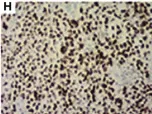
Pathological features. (H) The proliferation index Ki-67 was 90.
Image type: pathology (immunostaining)